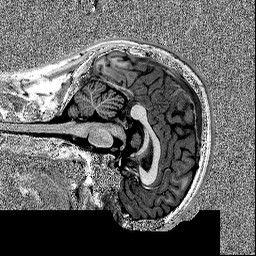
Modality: MP2RAGE
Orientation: sagittal
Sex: male